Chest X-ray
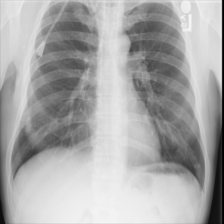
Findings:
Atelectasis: negative
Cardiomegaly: negative
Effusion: negative
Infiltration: negative
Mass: negative
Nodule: positive
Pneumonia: negative
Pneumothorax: negative
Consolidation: negative
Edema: negative
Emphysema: negative
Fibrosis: negative
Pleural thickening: negative
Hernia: negative